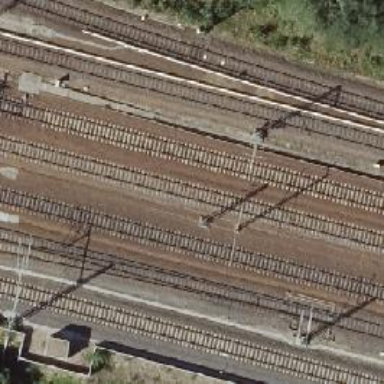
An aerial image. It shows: Railway signal.